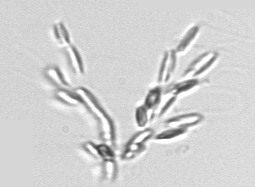
Label: Dinobryon